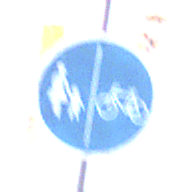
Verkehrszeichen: GetrennterRadUndGehwegRadwegRechts
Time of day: SunriseSunset
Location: Outdoor (Urban)
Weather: Clear
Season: NotSpecified
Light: Natural